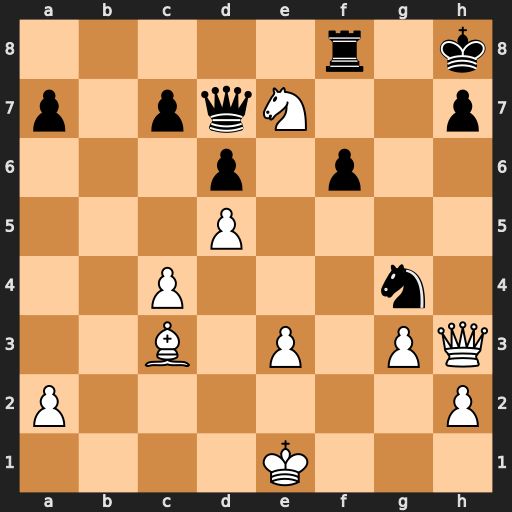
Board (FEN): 5r1k/p1pqN2p/3p1p2/3P4/2P3n1/2B1P1PQ/P6P/4K3
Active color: w
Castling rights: -
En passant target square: -
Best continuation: Ng6+ Kg8 Nxf8